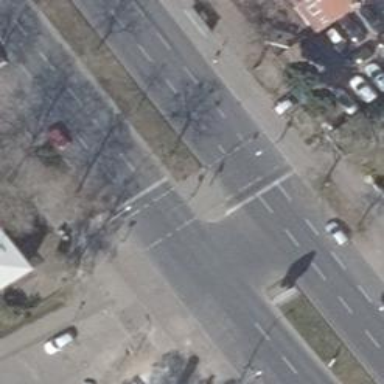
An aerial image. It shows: Footway crossing with traffic signals and pedestrian island.